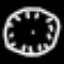
Label: clock